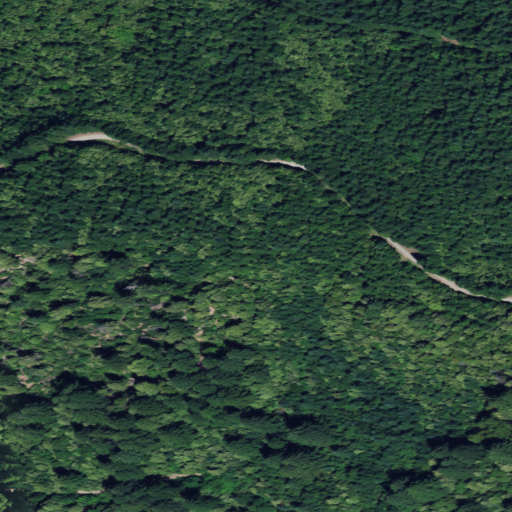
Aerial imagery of ridge(s) in California named Tish Tang a Tang Ridge containing evergreen forest, open development, mixed forest, and grassland